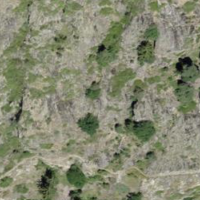
EUNIS habitat code: 48
Species observed at this site:
Parnassius apollo